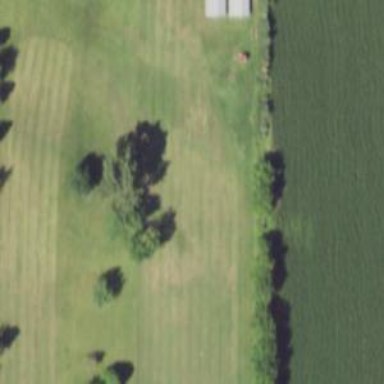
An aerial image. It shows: Grassy area used as driving range for golf.